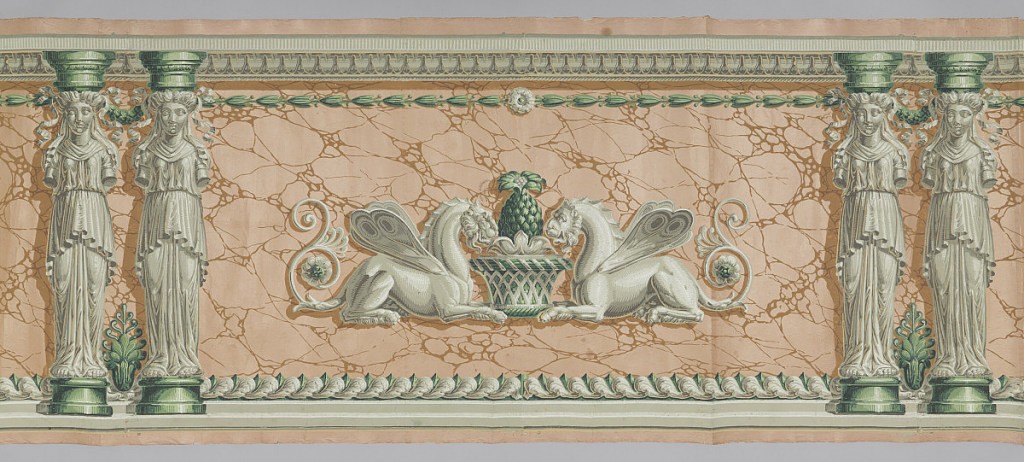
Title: Dado
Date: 1820–30
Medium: Block-printed on handmade paper
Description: Neo-classical style; caryatids and affronted mythical beasts between which is a pineapple on a basket. The beasts have the body of a lion with butterfly wings. The main architectectural elements and beasts are printed in grisaille while the capitols, base and foliate band are in green. Printed on faux terra-cotta-colored stone ground.